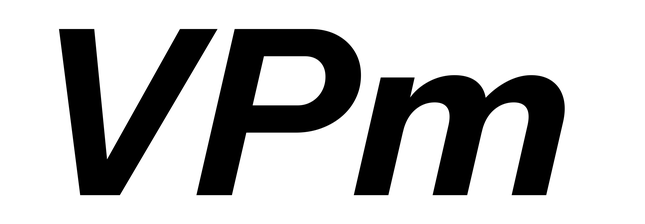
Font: InstrumentSans-Italic_Bold_Italic